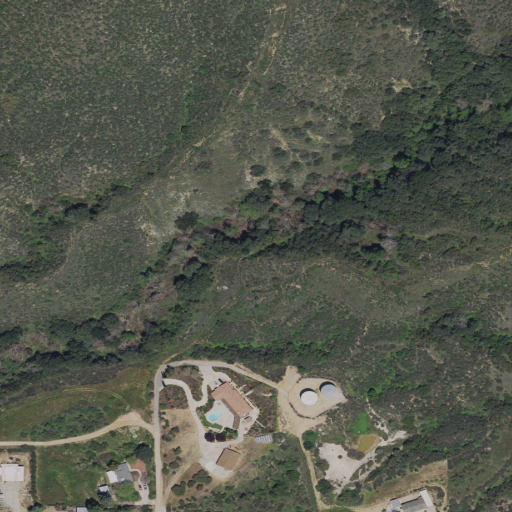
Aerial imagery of valley in California named Spoor Canyon containing grassland, open development, low intensity development, shrub, and evergreen forest